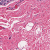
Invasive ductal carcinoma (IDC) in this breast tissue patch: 0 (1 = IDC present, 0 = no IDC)